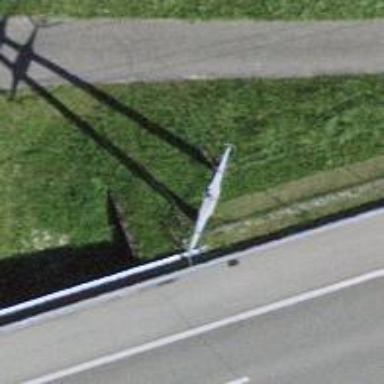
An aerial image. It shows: Concrete power pole.